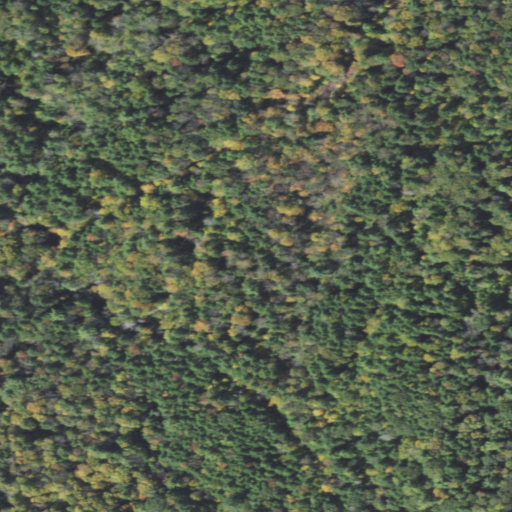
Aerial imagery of valley in Pennsylvania named Bear Hollow containing woody wetlands, evergreen forest, and mixed forest